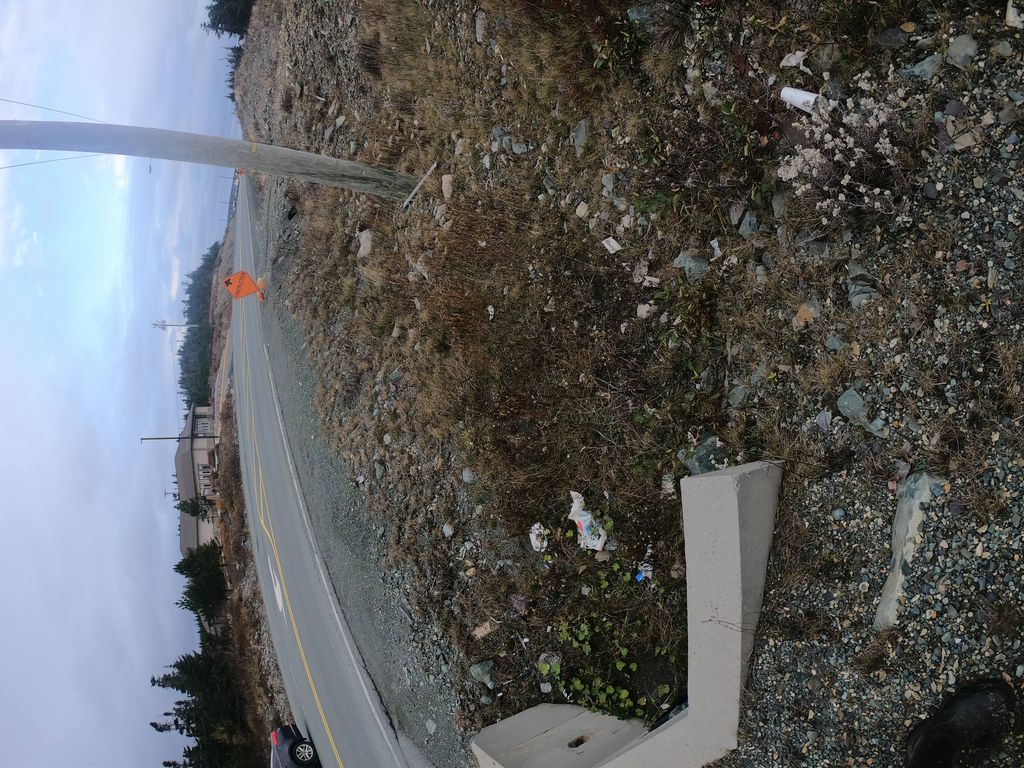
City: st_johns